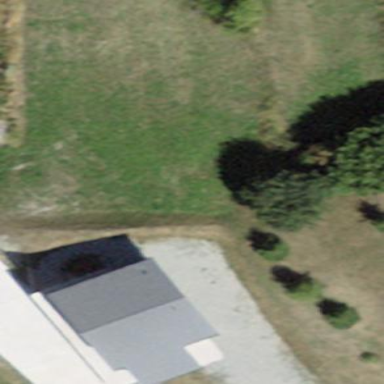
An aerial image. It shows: Simple house.